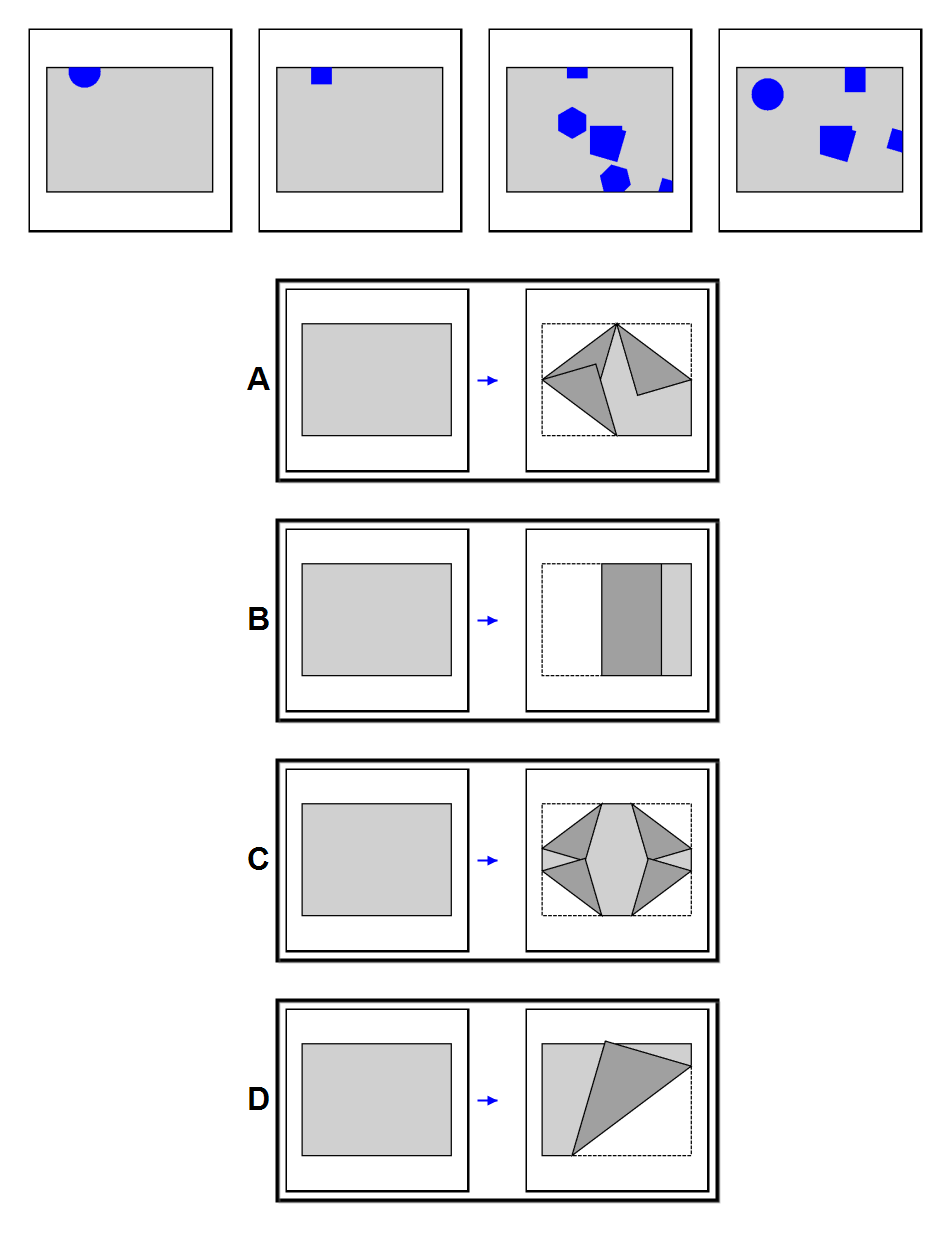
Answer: D